Question: In my code, I'm trying to set a value to the particular state variables using event method in REACT JS. and also make some calculation for a Discounted price.
After Calculation, set the updated value to the state. But it should be updated lately whenever the next event occurs.
'''
this.state = {
isAddVariant: false,
vendors: [],
variant_price: '',
variant_priceDiscount: '',
variant_priceDiscounted: '',
variant_unit: '',
variants: [],
}
'''
'''
onVariantType = (e) => {
this.setState({
[e.target.name]: e.target.value,
})
if (e.target.name === 'variant_price' || e.target.name === 'variant_priceDiscount') {
let variant_priceDiscounted = this.state.variant_priceDiscount !== '' ? (this.state.variant_price - (this.state.variant_price * (this.state.variant_priceDiscount / 100))).toFixed(2) : this.state.variant_price
this.setState({ variant_priceDiscounted })
}
}
'''
// render function
'''
<Typography variant="h7" color="inherit" style={{ marginTop: 20 }}>
Add Product Variants
</Typography>
<Grid container spacing={24}>
{/* Input - Price */}
<Grid item xs={2}>
<TextField
type={'number'}
name={'variant_price'}
value={nullToEmptyString(variant_price)}
onChange={this.onVariantType}
label={'Price'}
placeholder={'Enter price in Rs'}
required={true}
margin={'dense'}
autoComplete={'off'}
fullWidth
/>
</Grid>
{/* Input - Unit */}
<Grid item xs={2}>
<TextField
name={'variant_unit'}
value={nullToEmptyString(variant_unit)}
onChange={this.onVariantType}
label={'Unit'}
placeholder={'Enter unit (eg: kg)'}
required={true}
margin={'dense'}
autoComplete={'off'}
fullWidth
/>
</Grid>
{/* Input - Discount */}
<Grid item xs={2}>
<TextField
type={'number'}
name={'variant_priceDiscount'}
value={nullToEmptyString(variant_priceDiscount)}
onChange={this.onVariantType}
label={'Discount'}
placeholder={'Enter discount in %'}
margin={'dense'}
autoComplete={'off'}
fullWidth
/>
</Grid>
<Grid item xs={4}>
<TextField
type={'number'}
name={'variant_priceDiscounted'}
value={nullToEmptyString(variant_priceDiscounted)}
label={'Discounted Price'}
margin={'dense'}
autoComplete={'off'}
disabled
fullWidth
/>
</Grid>
<Grid item xs={2}>
{/* Button - Add */}
<IconButton
type={'add'}
aria-label={'Add'}
color={'primary'}
onClick={this.onAddVariant}
>
<IconCheck />
</IconButton>
</Grid>
</Grid>
'''
Expected behavior was Updated Discounted Value is calculated and displayed immediately.
Actual behaviour was the value lately updated Actual behavior image:

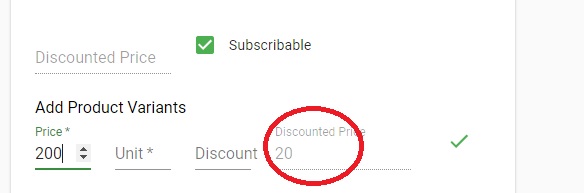
Answer: 'setState' is 'async', and take time to update the state. 'setState' takes a <URL>, you can use it,
'''
onVariantType = (e) => {
let name = e.target.name; //store the name in a variable to use in callback
this.setState({
[e.target.name]: e.target.value,
}, () => {
if (name === 'variant_price' || name === 'variant_priceDiscount') {
let variant_priceDiscounted = this.state.variant_priceDiscount !== '' ? (this.state.variant_price - (this.state.variant_price * (this.state.variant_priceDiscount / 100))).toFixed(2) : this.state.variant_price
this.setState({ variant_priceDiscounted })
}
})
}
'''
We stored 'e.target.name' in a 'name' variable, because after 'seState' execute's 'e' gets nullifies. Read more about <URL>.